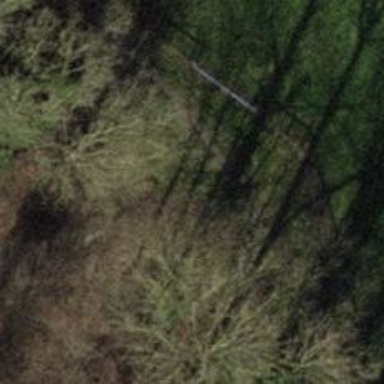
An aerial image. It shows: Bridleway.